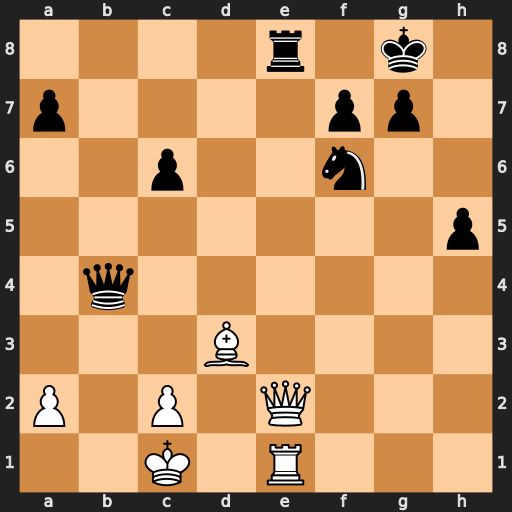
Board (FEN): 4r1k1/p4pp1/2p2n2/7p/1q6/3B4/P1P1Q3/2K1R3
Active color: w
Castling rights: -
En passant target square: -
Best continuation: Qxe8+ Nxe8 Rxe8+ Qf8 Bh7+ Kxh7 Rxf8